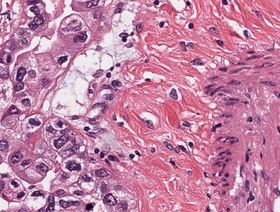
Tumor epithelial tissue: yes
Tumor-associated stroma tissue: yes
Normal tissue: no